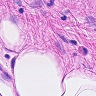
Metastatic tissue present: no